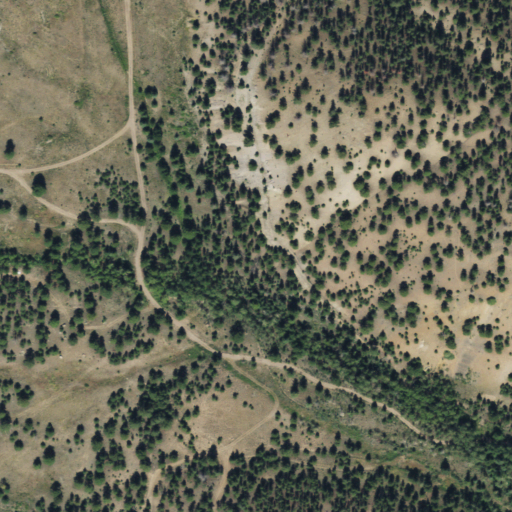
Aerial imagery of valley in Colorado named Sparling Gulch containing evergreen forest, shrub, and deciduous forest